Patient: sex F, age 80
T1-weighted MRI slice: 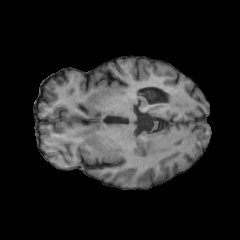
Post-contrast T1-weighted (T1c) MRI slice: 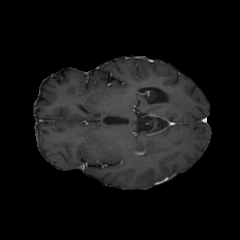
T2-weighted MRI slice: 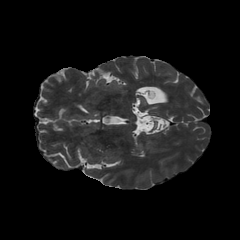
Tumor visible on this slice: no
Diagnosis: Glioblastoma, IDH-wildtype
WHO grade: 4